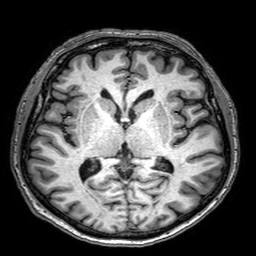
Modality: T1w
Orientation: coronal
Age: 67
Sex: male
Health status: healthy
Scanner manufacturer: philips
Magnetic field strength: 3 T